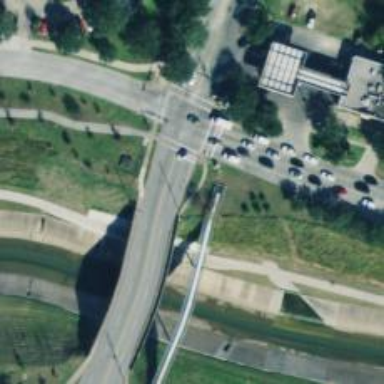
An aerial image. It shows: Cycleway.